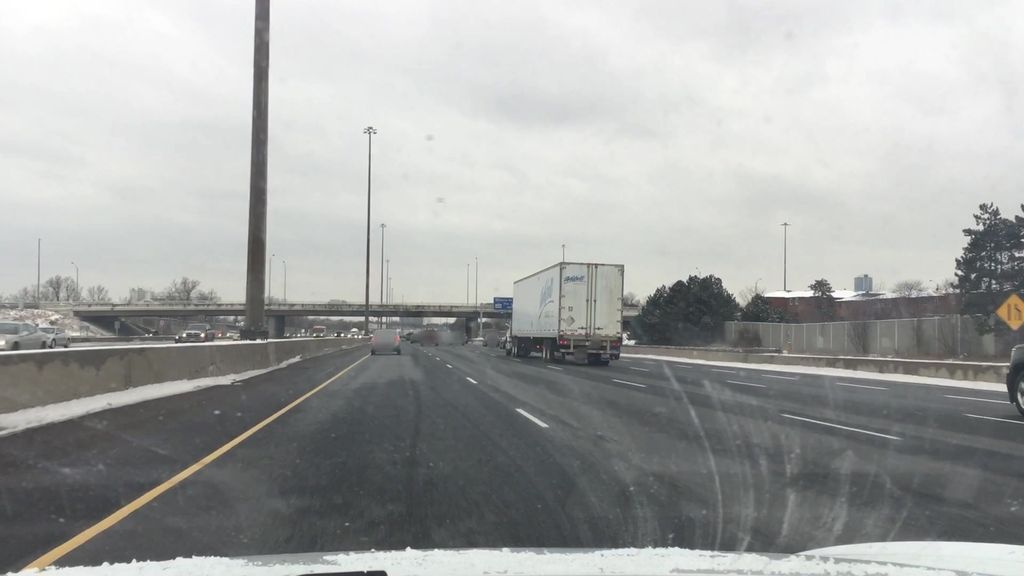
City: toronto